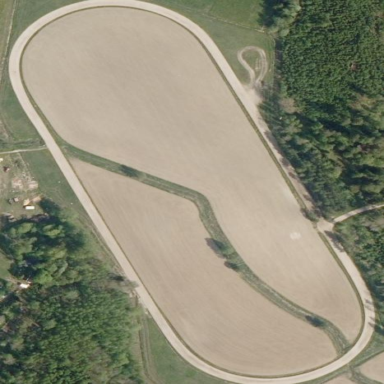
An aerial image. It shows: Sandy bridleway track in horse racing area.